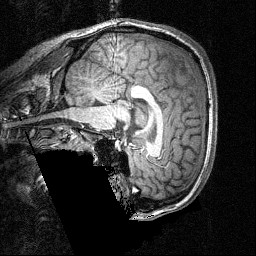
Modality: T1w
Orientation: sagittal
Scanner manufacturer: siemens
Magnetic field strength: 3 T
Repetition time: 1.54 s
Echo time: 0.00304 s